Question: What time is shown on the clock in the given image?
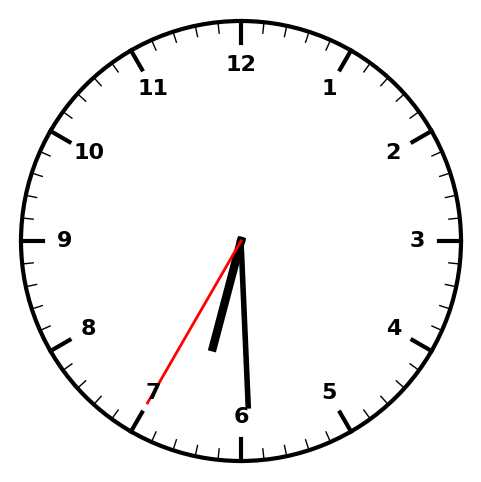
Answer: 06:29:35